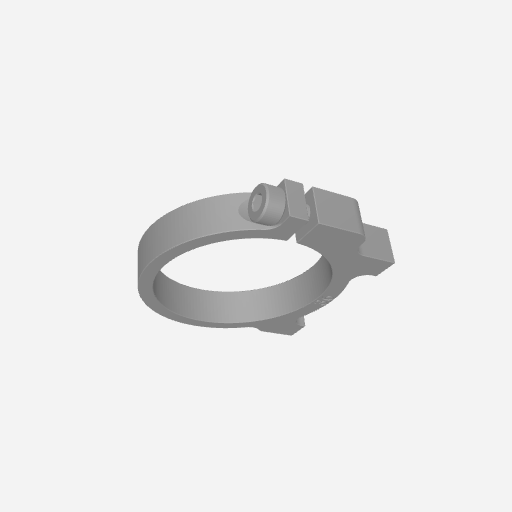
Part: Side1Post2ClampingMount36ID